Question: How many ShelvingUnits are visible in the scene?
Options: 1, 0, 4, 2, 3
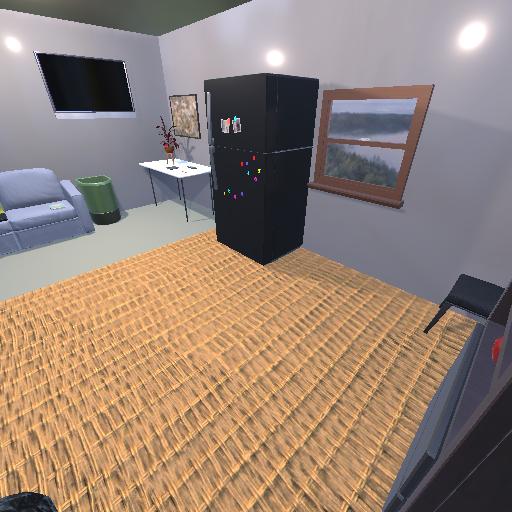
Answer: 1